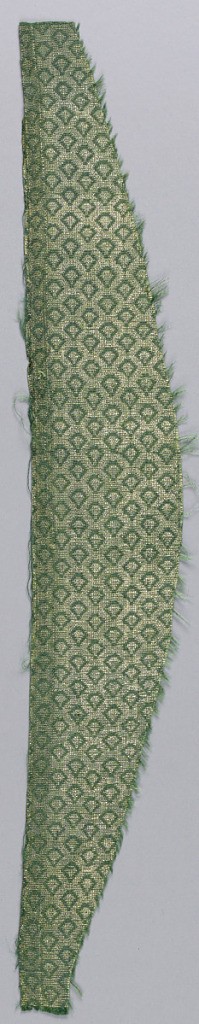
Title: Fragment
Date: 17th century
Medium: silk, metallic Technique: plain weave with supplementary weft
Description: Design of triangular shapes in a diamond grid in gold on green.